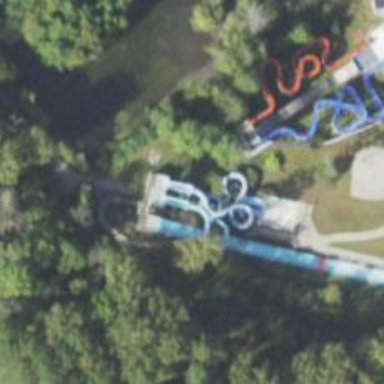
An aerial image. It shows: Canal featuring water slide attraction.